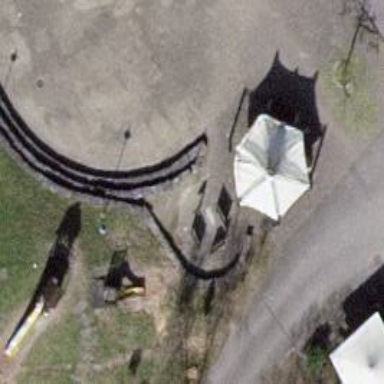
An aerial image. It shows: Barbecue facility.